Question: This is a fiddle
<URL>
The checkboxes are these
'''
<div ID="campaignDiv" runat="server">
<ul>
<li>
<span class="textDropdown">Text1</span>
<input type="checkbox" id="1" value="1" />
<label for="1"></label>
</li>
<li>
<span class="textDropdown">Text1</span>
<input type="checkbox" id="2" value="2" />
<label for="2"></label>
</li>
<li>
<span class="textDropdown">Text1</span>
<input type="checkbox" id="3" value="3" />
<label for="3"></label>
</li>
<li>
<span class="textDropdown">Text1</span>
<input type="checkbox" id="4" value="4" />
<label for="4"></label>
</li>
</ul>
'''
Because I am using a specif style, I am not able to know which checkbox is selected an which is not.
Actaully I need the 'value' of the checkboxes.
how please?
### If it were a simple checkbox, I would be able to do that in jquery, but sorry in this style i don't

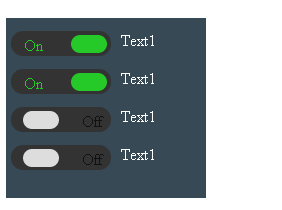
Answer: You may be over-thinking this one. If I understand your requirements, this should work just fine:
'''
$(document).ready(function() {
// Get the value of checked checkboxes within the campaignDiv
var checkedValues = $("#campaignDiv input:checkbox:checked").map(function(){
return $(this).val();
}).get();
console.log(checkedValues);
});
'''
Here's <URL>.
Alternatively, you can attach to the change event of the checkboxes and retrieve the value then. Whether or not you have explicitly specified 'checked=''' or not, the property is implicit in the 'input' element.
'''
$(document).ready(function() {
// Get the value of checked checkboxes within the campaignDiv
$("#campaignDiv input:checkbox").change(function() {
var checkedValues = $("#campaignDiv input:checkbox:checked").map(function(){
return $(this).val();
}).get();
console.log(checkedValues);
});
});
'''
Here's <URL>.